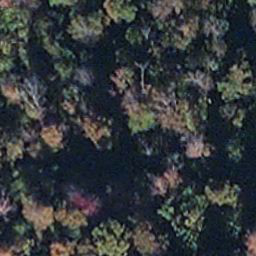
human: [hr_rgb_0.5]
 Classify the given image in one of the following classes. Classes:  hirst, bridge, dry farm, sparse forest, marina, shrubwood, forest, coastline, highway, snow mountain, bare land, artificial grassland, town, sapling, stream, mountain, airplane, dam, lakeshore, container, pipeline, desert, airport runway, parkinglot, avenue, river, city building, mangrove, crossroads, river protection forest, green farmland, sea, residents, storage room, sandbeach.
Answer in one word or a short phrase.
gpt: mangrove